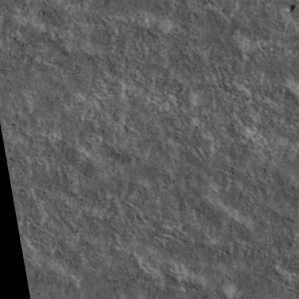
Label: non_frost